Question: I've been researching all day/night for a solution, but it seems there are lots of options to go from an 'Activity' to a 'Fragment', but none are working for me on S.O. In practice, I am in an 'Activity', and I want to use my app logo in the 'ActionBar' to click it and then return to a 'Fragment'. This 'Fragment' is the "parent class" of my 'Activity', meaning there was a button in the 'Fragment' I clicked that took me to my 'Activity'.
But I can't get all the code snippets I've seen to work.
I have put this in my 'onCreate()' of my 'Activity':
'''
// Shows the up carat near app icon in ActionBar
getSupportActionBar().setDisplayUseLogoEnabled(false);
getSupportActionBar().setDisplayHomeAsUpEnabled(true);
'''
I also included this in my 'onOptionsItemSelected()' method of my 'Activity':
'''
// Handle action bar actions click
switch (item.getItemId()) {
case android.R.id.home:
android.app.FragmentManager fm= getFragmentManager();
fm.popBackStack();
return true;
default:
return super.onOptionsItemSelected(item);
}
'''
The result is that I see a "back button" carat (as shown below), but when I click it nothing happens. I'm supposed to go back to the 'Fragment' I came from. FYI, my 'Fragment' class actually extends 'Fragment' (not 'FragmentActivity'). My 'Activity' extends 'ActionBarActivity', so I am looking for an answer that will work for Android 4.0+. Also, my 'Fragment' does not need the same instance (necessarily) when it is returned to. It only has buttons on there, so a new instance is fine, if it gets created, upon returning.

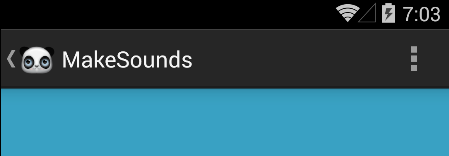
Answer: One small line was needed: 'finish()'. Since the 'FragmentManager' pops off one item in its backstack, by using 'fm.popBackStack();', it still needs some sort of action to go to the previous fragment. Adding 'finish()' enabled the current 'Activity' to end. The line in context:
'''
@Override
public boolean onOptionsItemSelected(MenuItem item) {
// Handle action bar actions click
switch (item.getItemId()) {
case android.R.id.home:
android.app.FragmentManager fm= getFragmentManager();
fm.popBackStack();
finish();
return true;
default:
return super.onOptionsItemSelected(item);
}
}
'''
The rest of the code I had above was correct and is needed too, to make it all work. Now, I am able to navigate to my 'NavigationDrawer' fragment, click a button there to go to an 'Activity', then press the navigation UP caret to return to my 'Fragment' at anytime. This was tested successfully on a Samsung Galaxy5 phone.
One thing that you do not read about in the section of the <URL> is that since you are using a fragment to return to, you cannot use their '<meta-data>' tag instruction to , because you are not returning to an 'Activity'! But rather a 'Fragment'. So a workaround had to be achieved by using 'FragmentManager'.